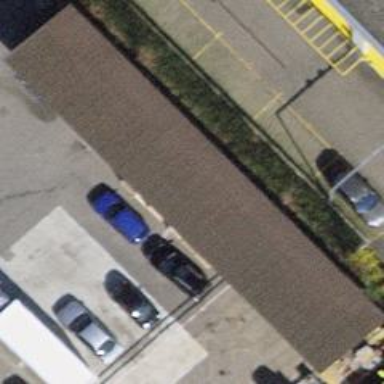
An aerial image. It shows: View of roof of building.